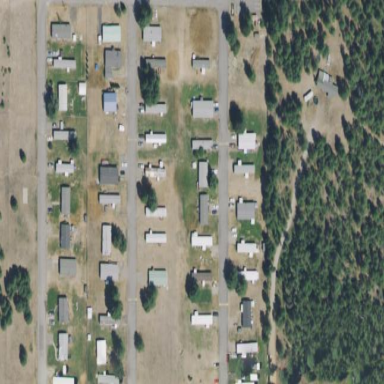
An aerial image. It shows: Residential area with mobile homes.